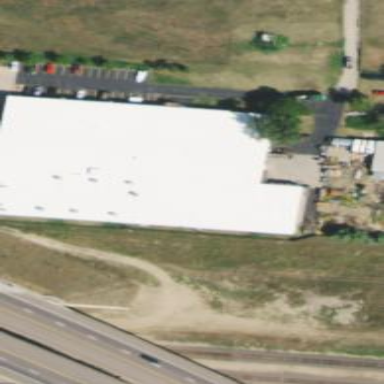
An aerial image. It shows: Commercial building.